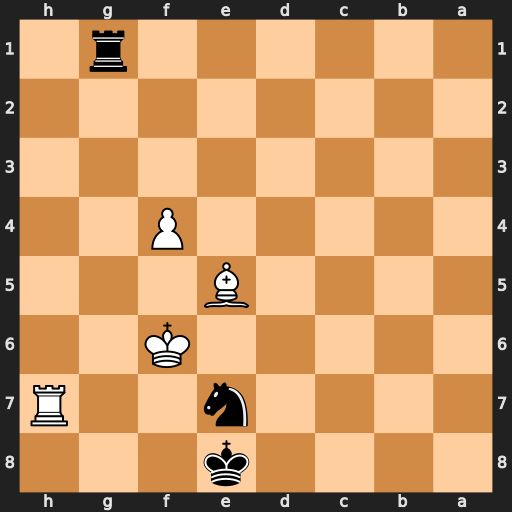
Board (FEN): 4k3/4n2R/5K2/4B3/5P2/8/8/6r1
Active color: b
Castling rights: -
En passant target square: -
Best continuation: Rg6#